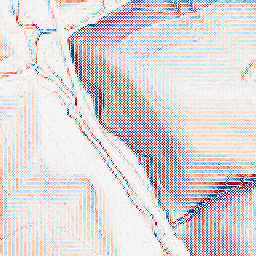
Category: wavelet
Decomposition family: wavelet_dwt
Decomposition parameters: wavelet: haar
level: 1
Upsampling method: nearest
Upsampling parameters: scale: 2
Upsampling scale: 2